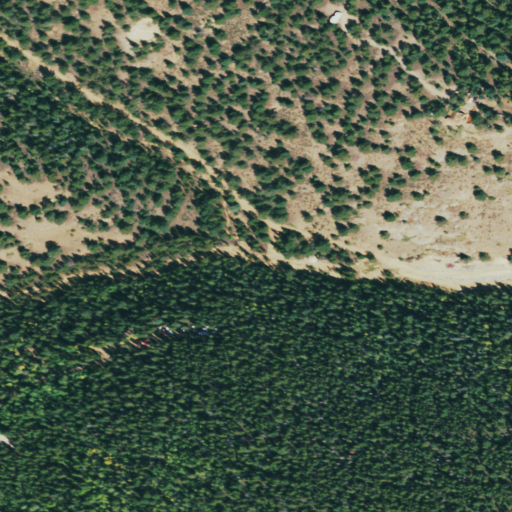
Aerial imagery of valley in Colorado named Illinois Gulch containing evergreen forest, shrub, open development, and grassland